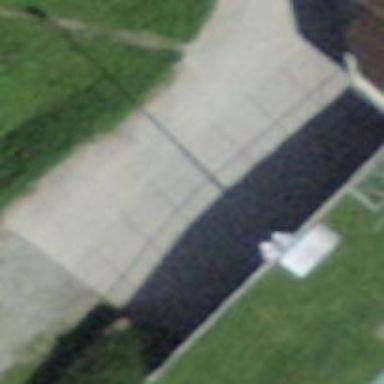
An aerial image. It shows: Paved driveway road for service vehicles.